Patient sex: F
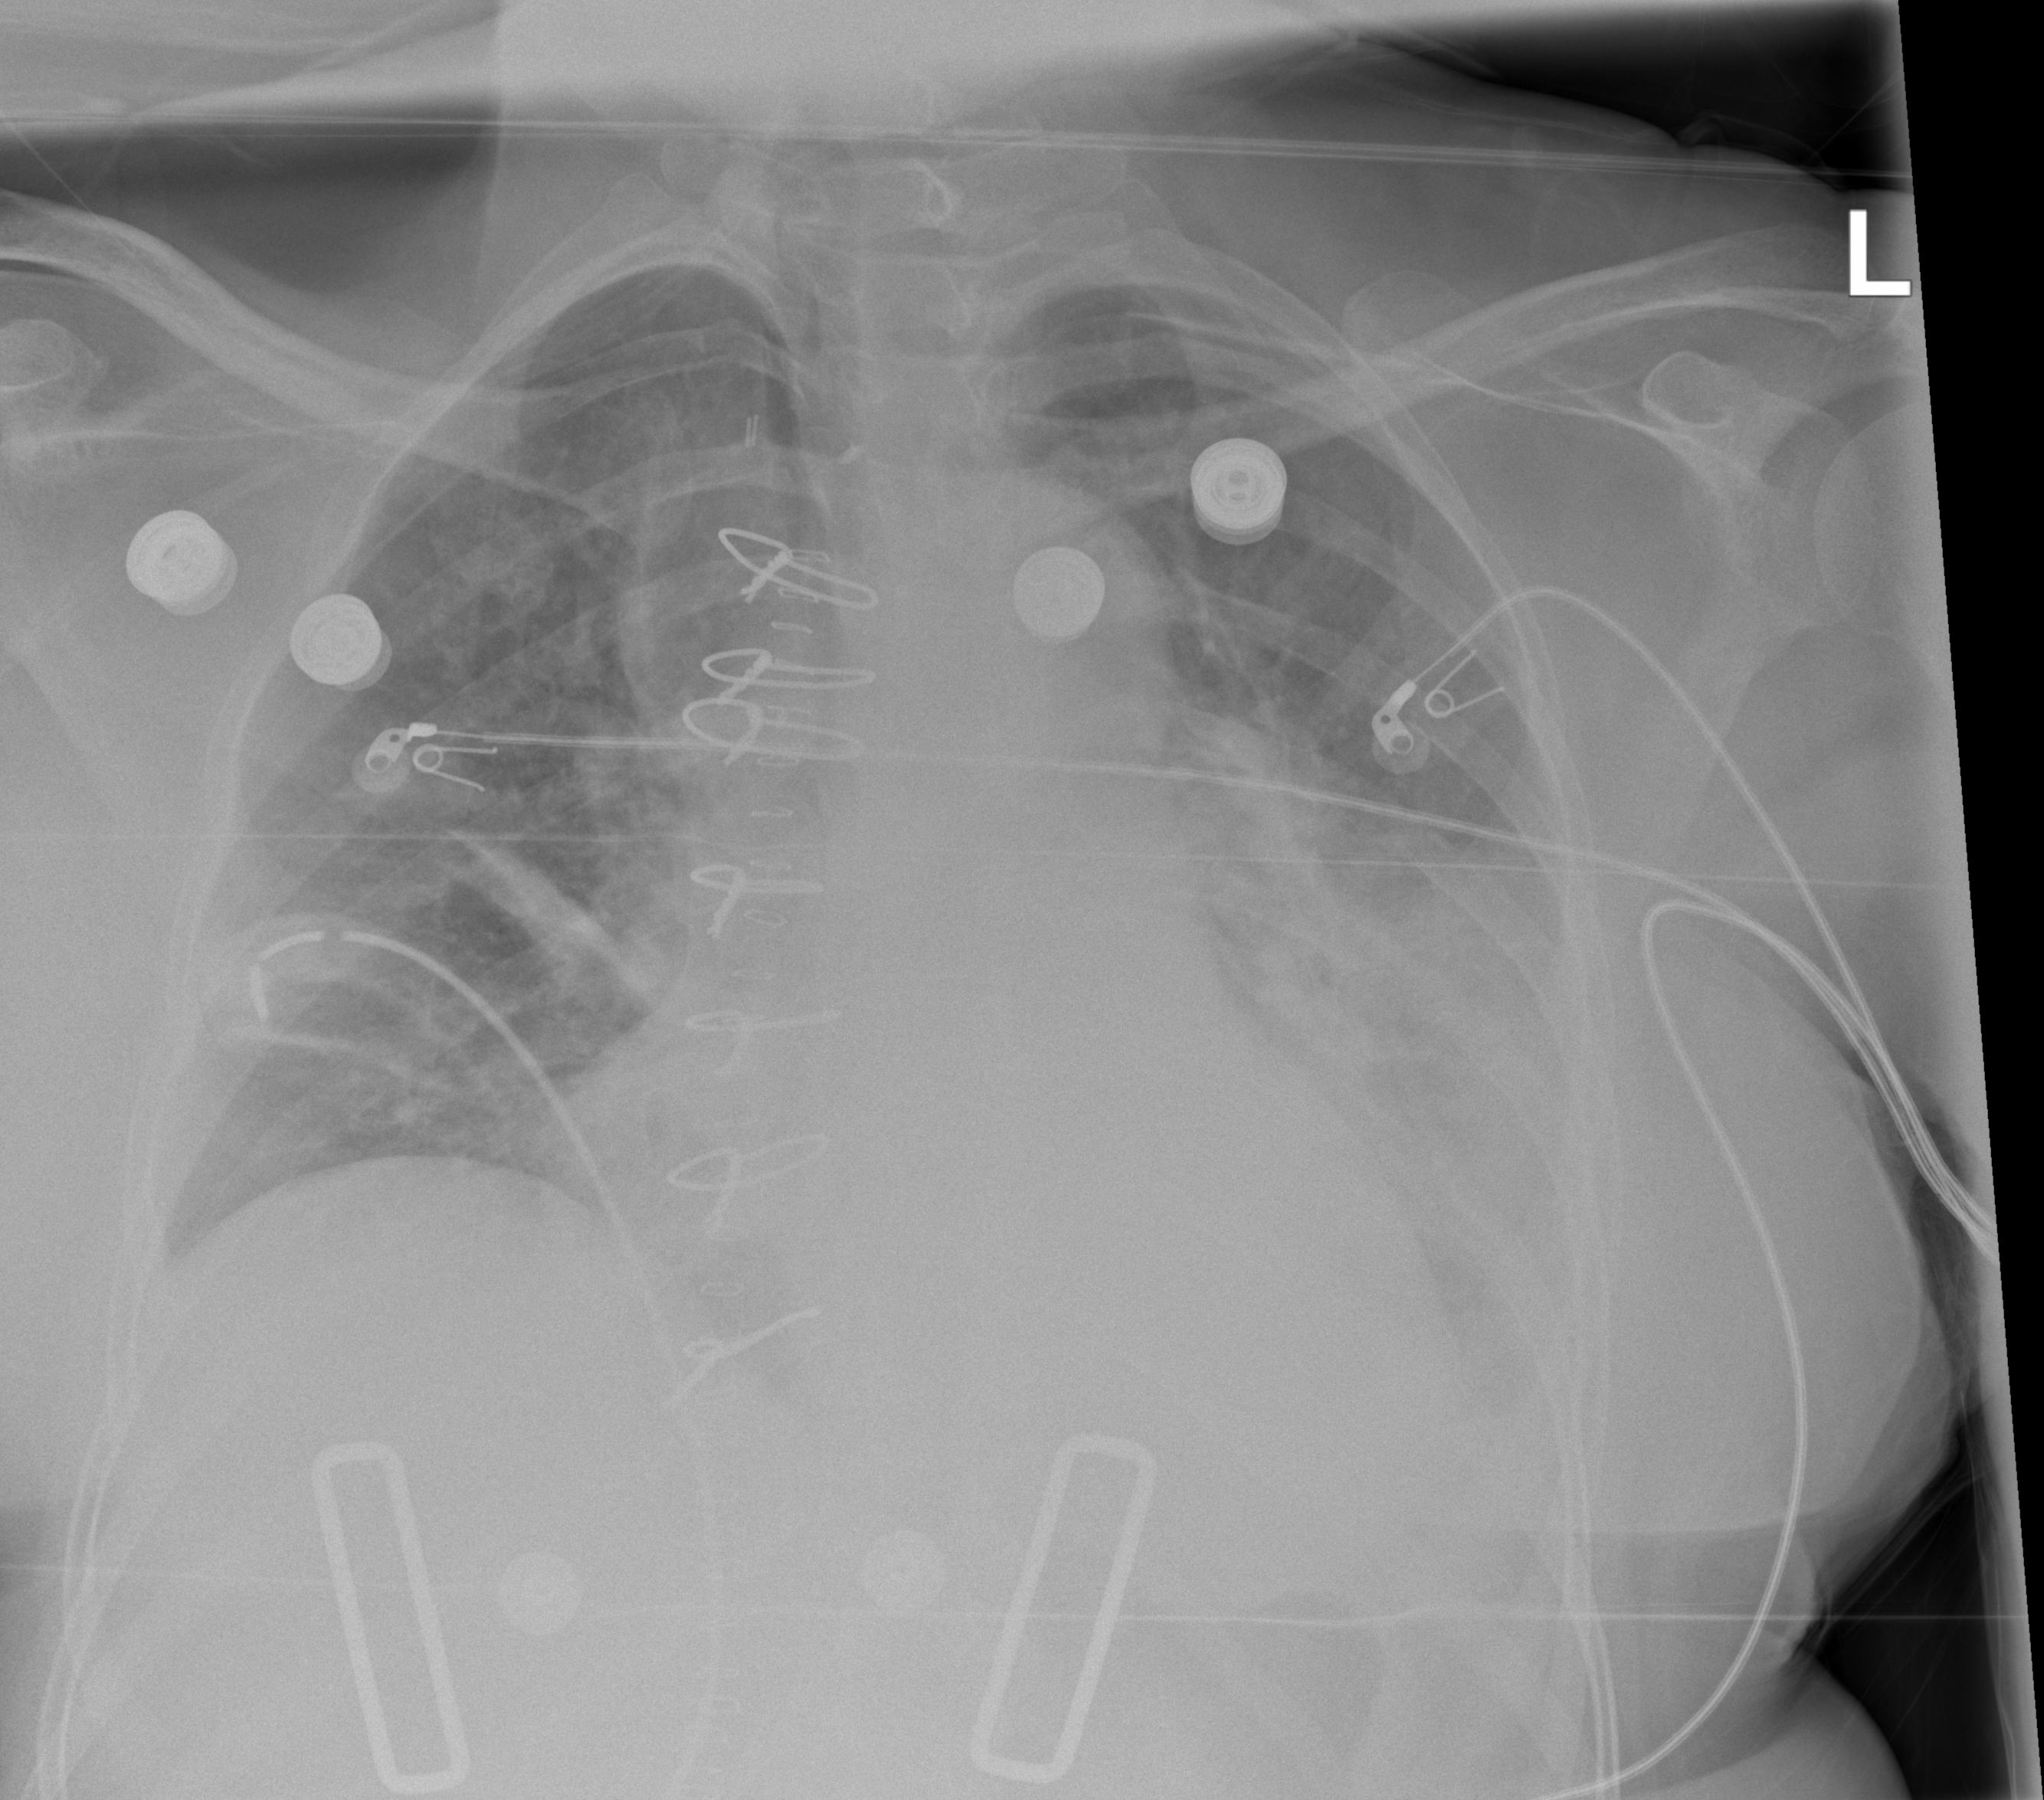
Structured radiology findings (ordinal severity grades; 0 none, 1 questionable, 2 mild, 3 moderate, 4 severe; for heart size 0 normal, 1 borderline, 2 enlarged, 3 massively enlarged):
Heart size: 2
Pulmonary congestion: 0
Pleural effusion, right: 0
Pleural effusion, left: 2
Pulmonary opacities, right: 0
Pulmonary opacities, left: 3
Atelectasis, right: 2
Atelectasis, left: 2